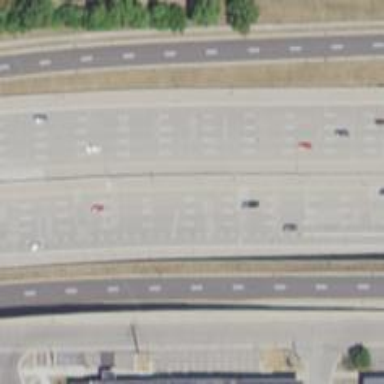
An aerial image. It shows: Motorway junction.